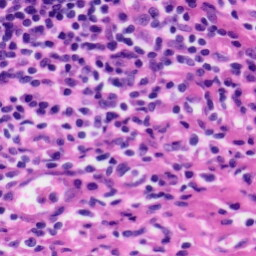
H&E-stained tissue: Tonsil